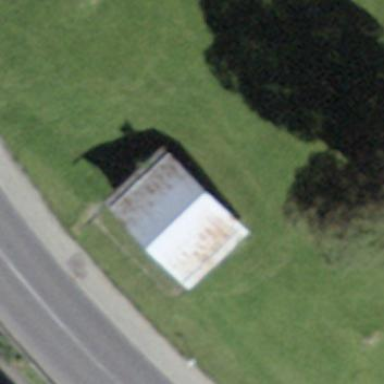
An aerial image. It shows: Barn.